Question: There are some blocks in the picture. You are required to piece them together into a rectangle. Please return the perimeter of the rectangle.
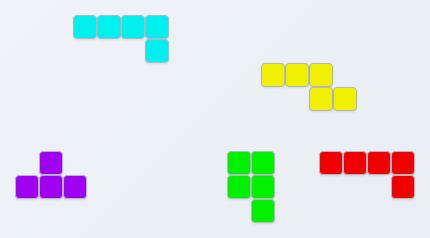
Answer: 20